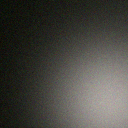
Screen state: off